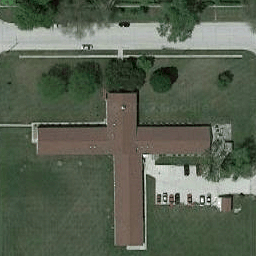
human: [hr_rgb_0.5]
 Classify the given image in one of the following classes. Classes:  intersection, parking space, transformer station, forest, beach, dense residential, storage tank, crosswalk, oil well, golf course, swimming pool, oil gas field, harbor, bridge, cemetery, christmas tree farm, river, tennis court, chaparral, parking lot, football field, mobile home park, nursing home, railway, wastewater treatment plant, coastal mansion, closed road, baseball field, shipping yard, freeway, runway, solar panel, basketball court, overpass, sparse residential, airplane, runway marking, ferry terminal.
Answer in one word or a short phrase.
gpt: nursing home